Brain MRI, t1w sequence, axial 2D slice.
Patient: age 28, sex M, weight 78 kg, height 1.78 m
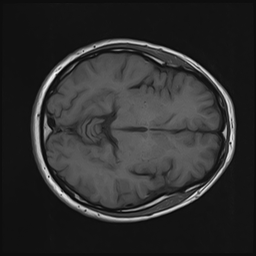